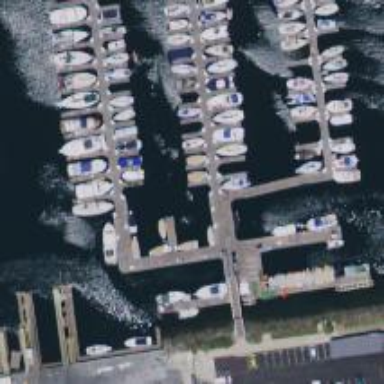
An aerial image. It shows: Pier with mooring facilities.